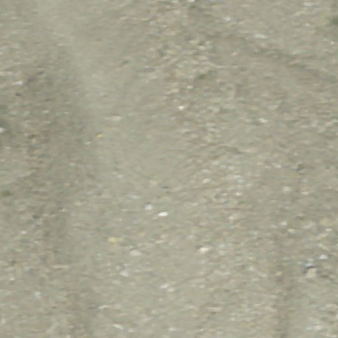
Label: other